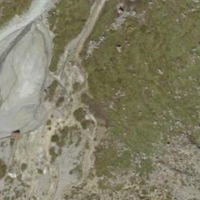
EUNIS habitat code: 47
Species observed at this site:
Anthus spinoletta
Capra ibex